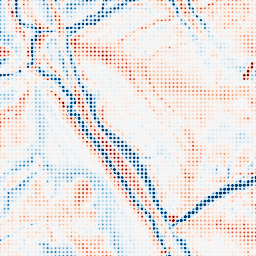
Category: edge_preserving
Decomposition family: guided
Decomposition parameters: radius: 8
eps: 0.001
Upsampling method: sinc_hamming
Upsampling parameters: scale: 8
kernel_size: 4
Upsampling scale: 8